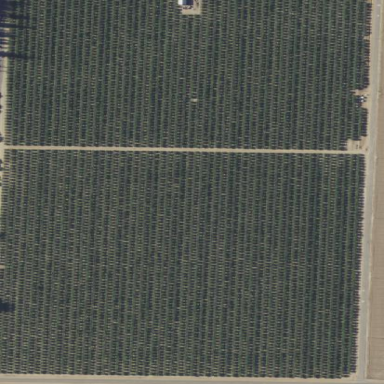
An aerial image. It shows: Orchard filled with almond trees.